Field crop: maize
Growth stage: 2
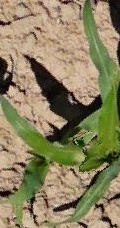
Species: maize